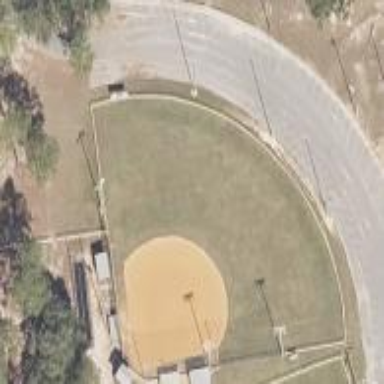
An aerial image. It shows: Softball pitch for leisure and sport activities.